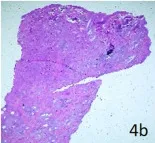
Microscopic description (b) Epidermis with loss of continuity of the epithelium, partially covered by serocellular scabs. Below, poorly demarcated and infiltrating neoplastic flat stratified epithelial tissue arranged in interconnected islands and trabeculae.
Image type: pathology (h&e)